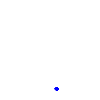
Particle: proton